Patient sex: F
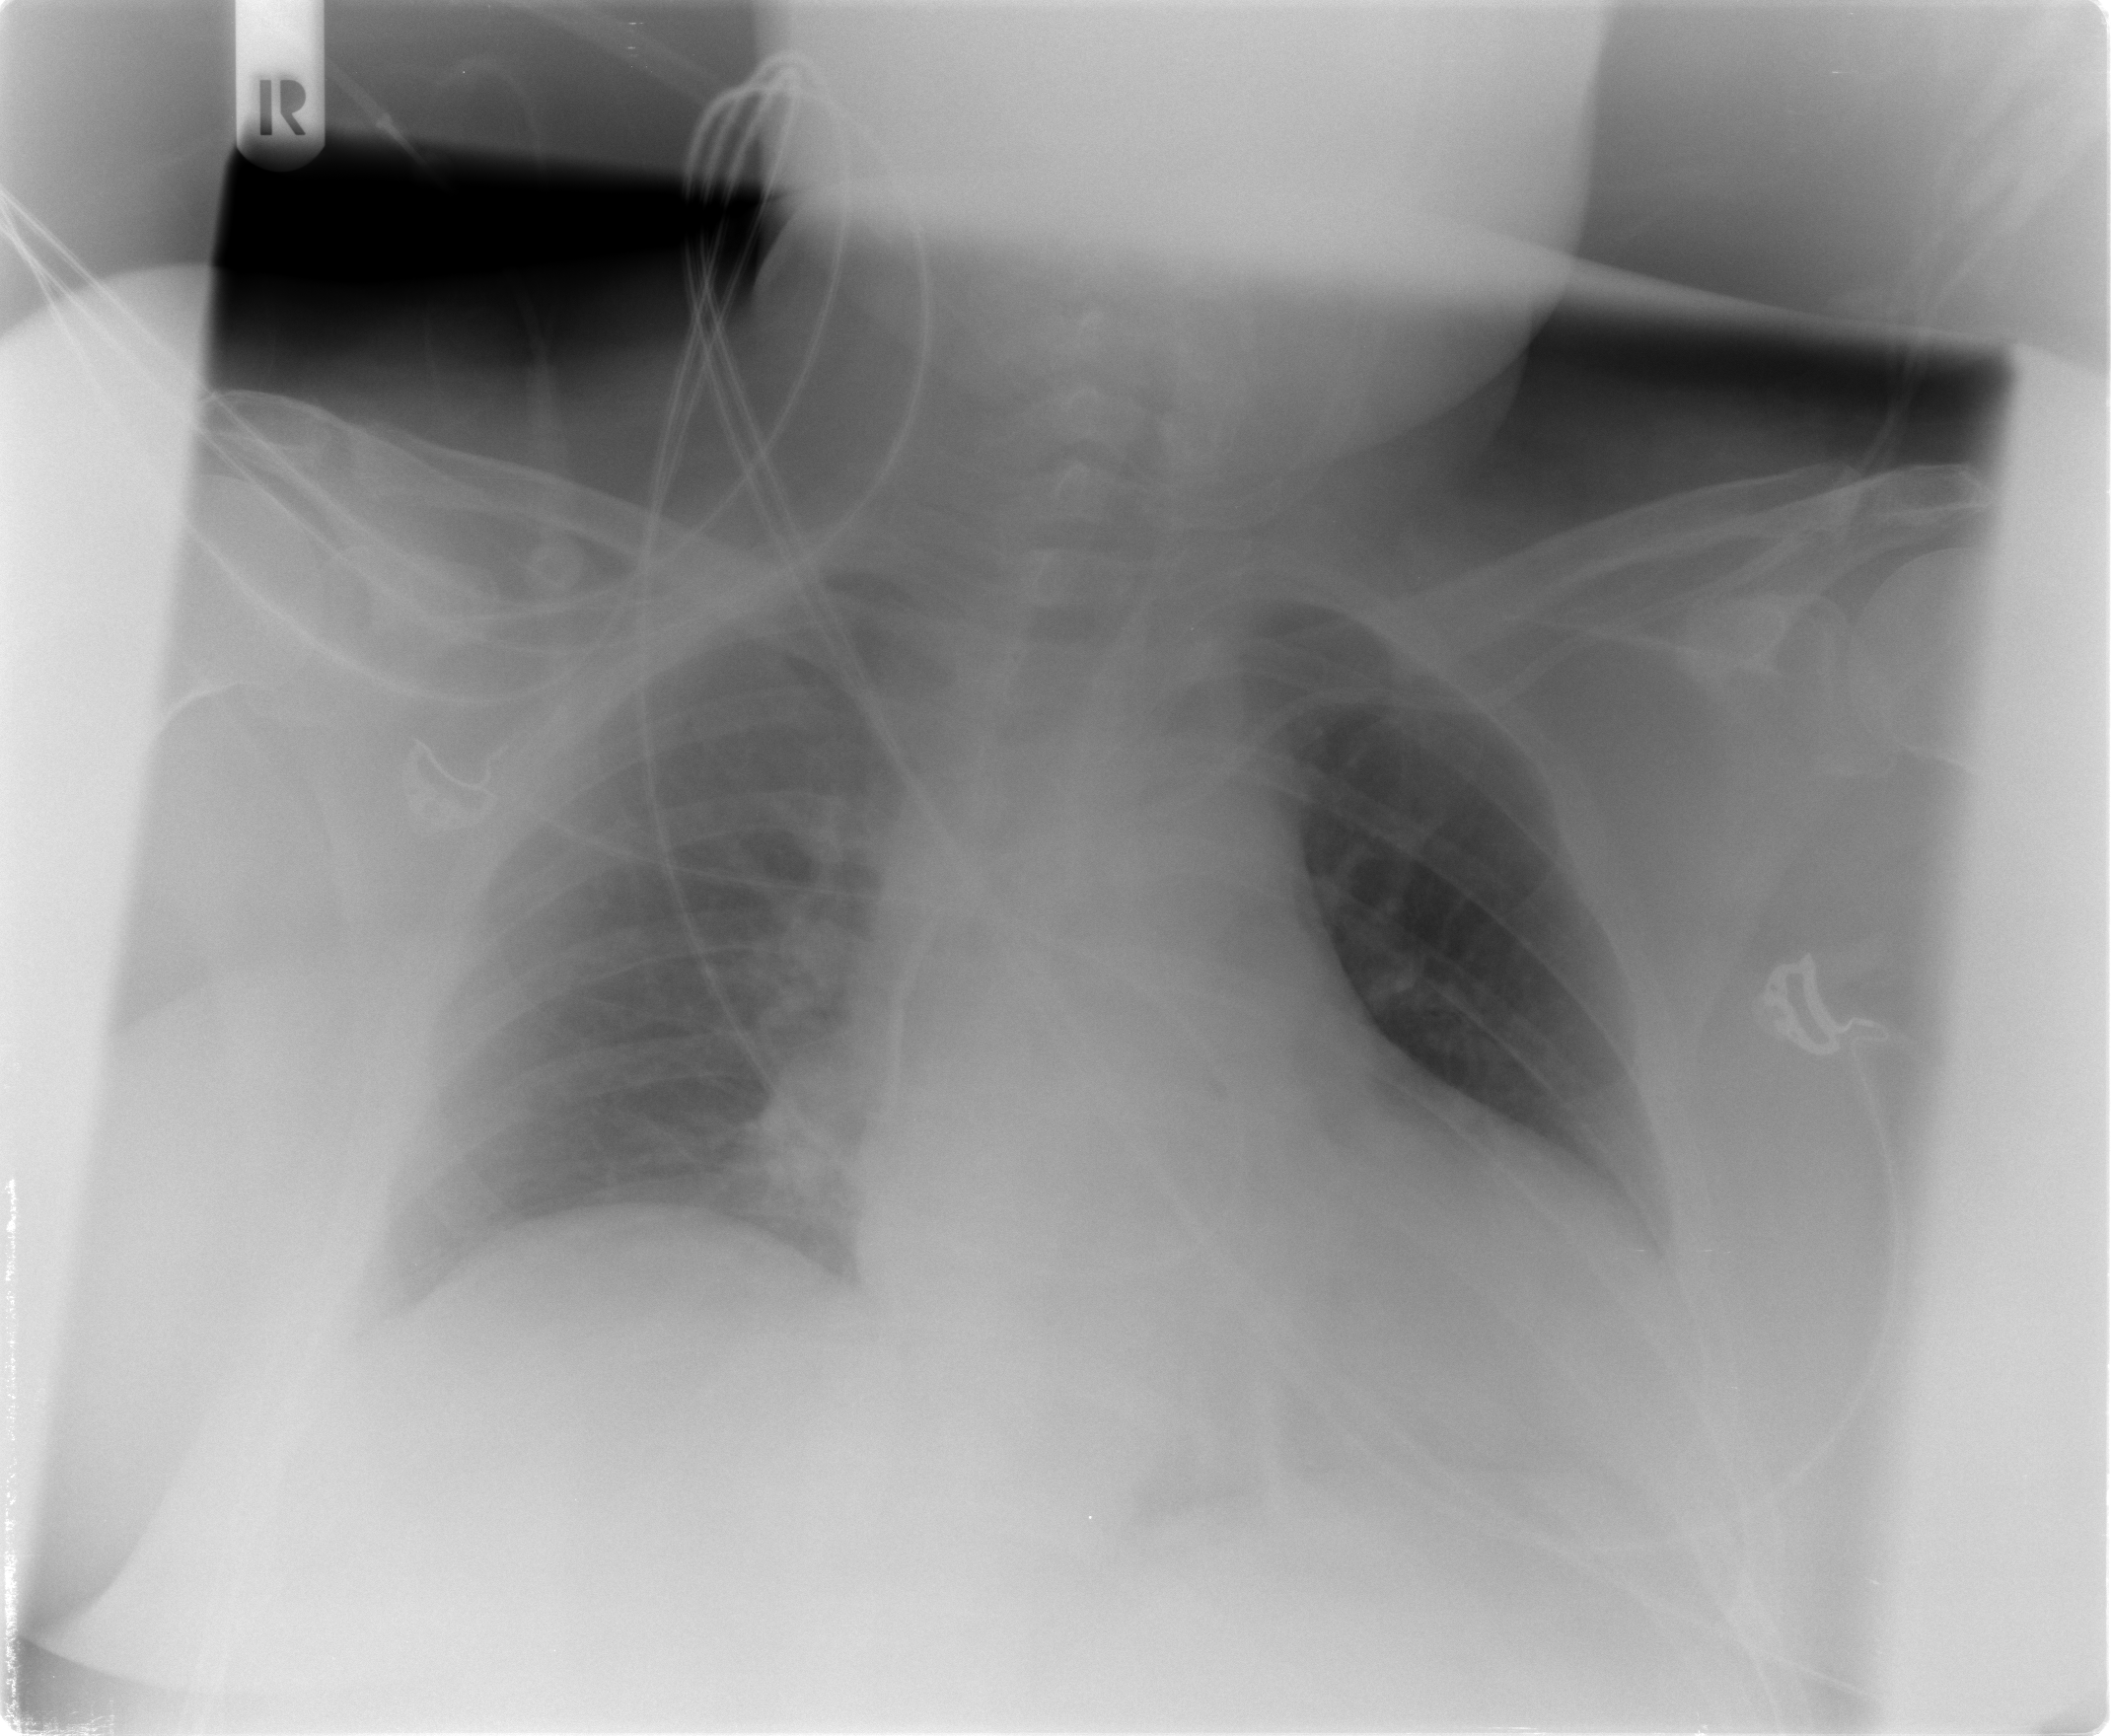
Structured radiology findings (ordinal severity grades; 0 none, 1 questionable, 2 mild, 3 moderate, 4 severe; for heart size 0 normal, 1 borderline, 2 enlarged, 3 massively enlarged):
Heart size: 2
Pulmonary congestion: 2
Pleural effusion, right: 2
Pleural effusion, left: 2
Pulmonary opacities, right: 0
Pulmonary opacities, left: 0
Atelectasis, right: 2
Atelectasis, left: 2